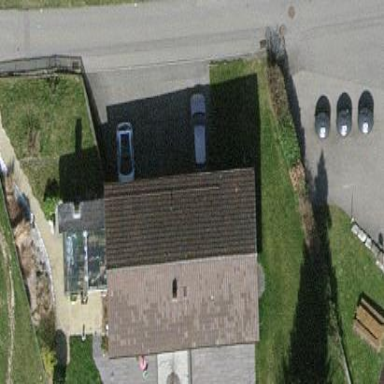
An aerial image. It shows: Simple and straightforward house.